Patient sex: M
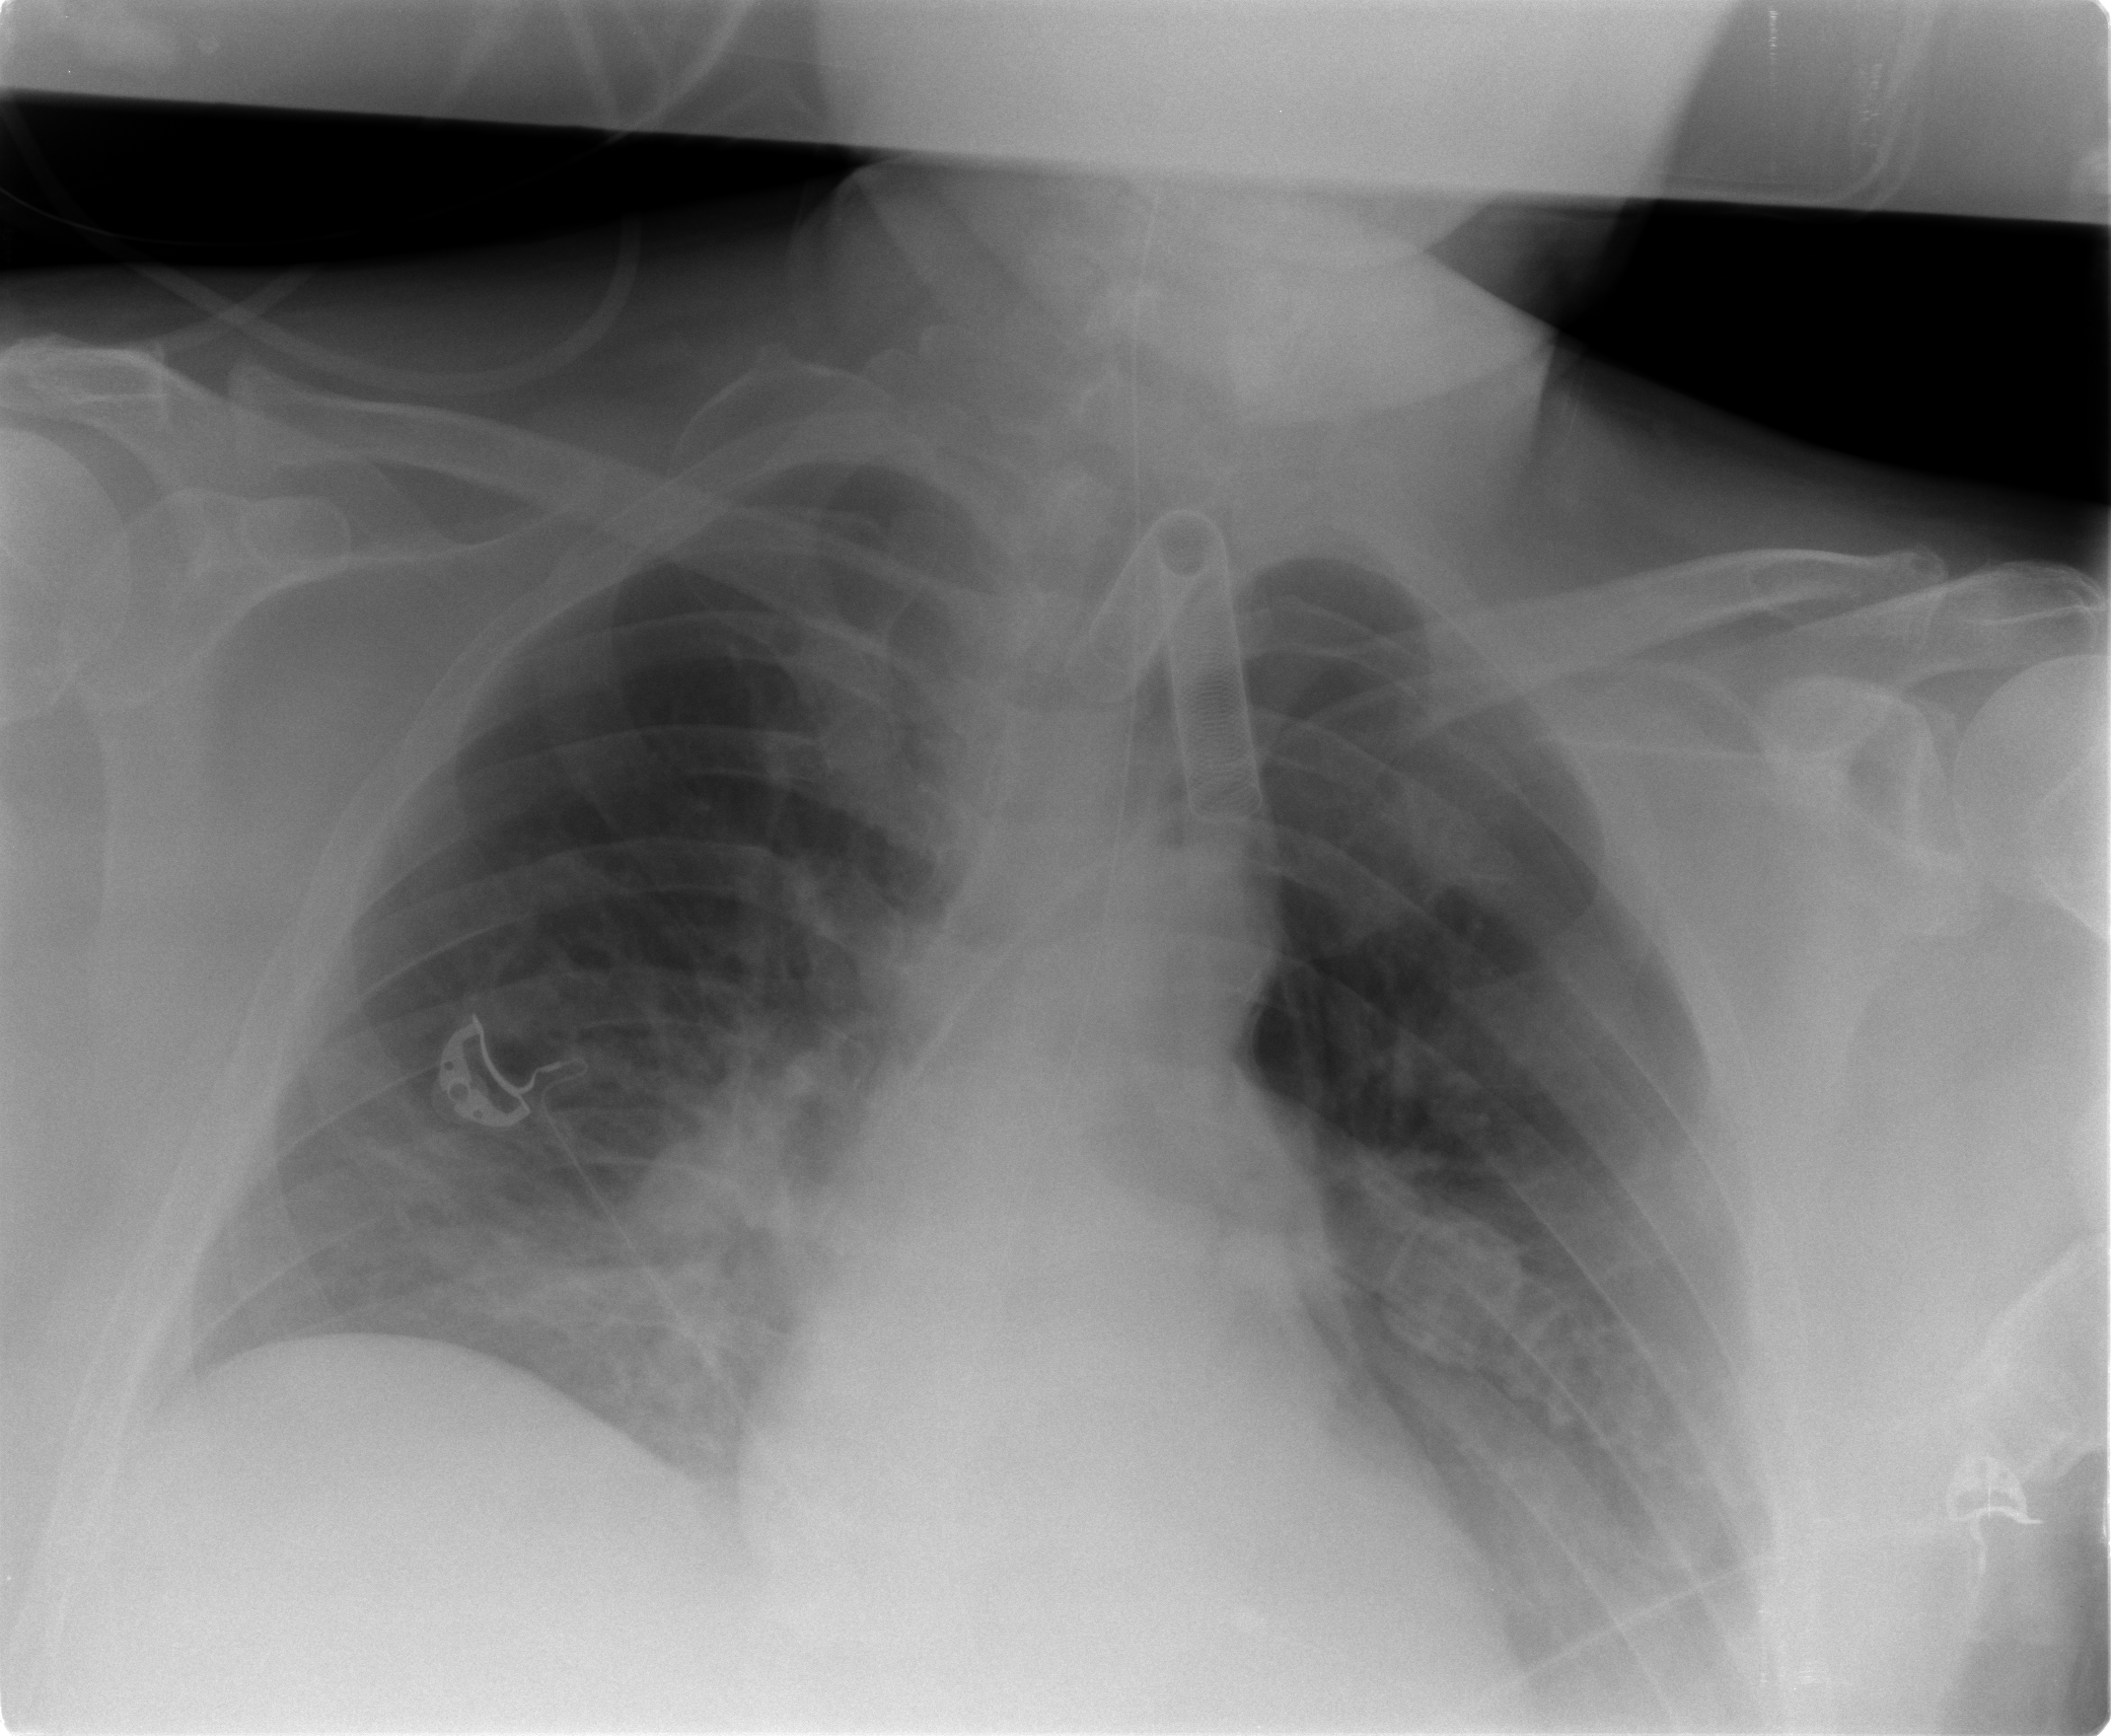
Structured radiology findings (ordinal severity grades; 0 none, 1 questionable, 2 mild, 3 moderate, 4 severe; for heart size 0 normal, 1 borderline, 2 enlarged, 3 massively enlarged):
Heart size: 1
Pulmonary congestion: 0
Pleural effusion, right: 0
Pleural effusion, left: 0
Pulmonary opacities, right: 2
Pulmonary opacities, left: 2
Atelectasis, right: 3
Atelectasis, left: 2